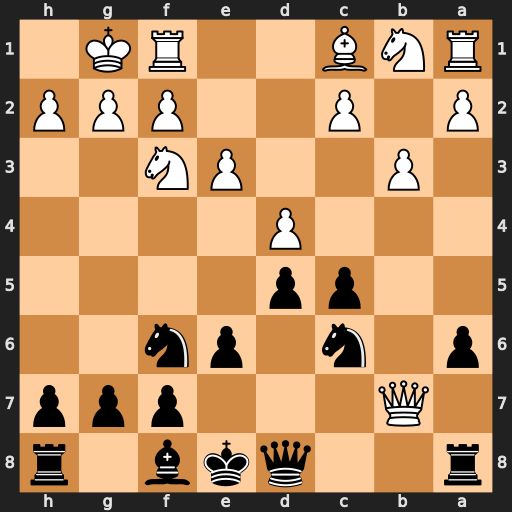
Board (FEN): r2qkb1r/1Q3ppp/p1n1pn2/2pp4/3P4/1P2PN2/P1P2PPP/RNB2RK1
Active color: b
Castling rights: kq
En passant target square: -
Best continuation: Na5 Qxa8 Qxa8